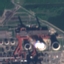
Land use / land cover: Industrial